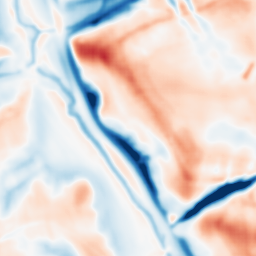
Category: multiscale
Decomposition family: dog_multiscale
Decomposition parameters: sigma_ratio: 1.6
n_scales: 4
base_sigma: 2
Upsampling method: sinc_hamming
Upsampling parameters: scale: 8
kernel_size: 16
Upsampling scale: 8